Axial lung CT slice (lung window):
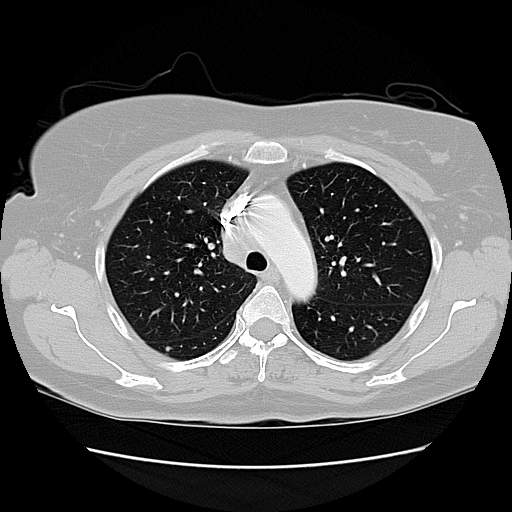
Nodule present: no